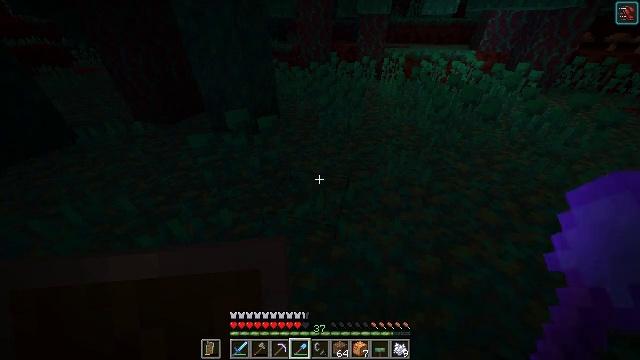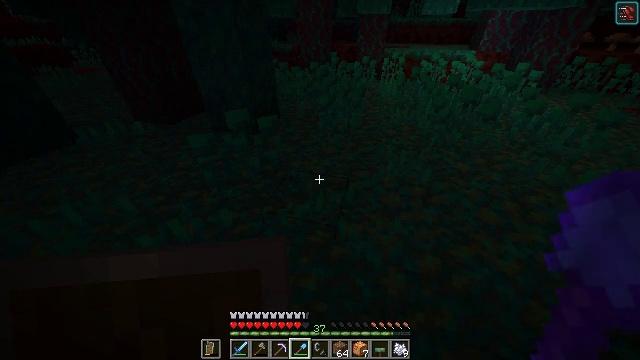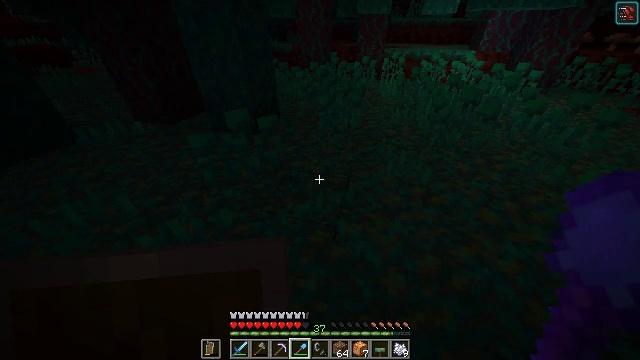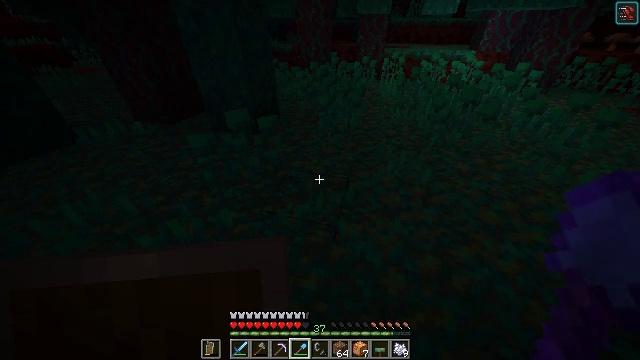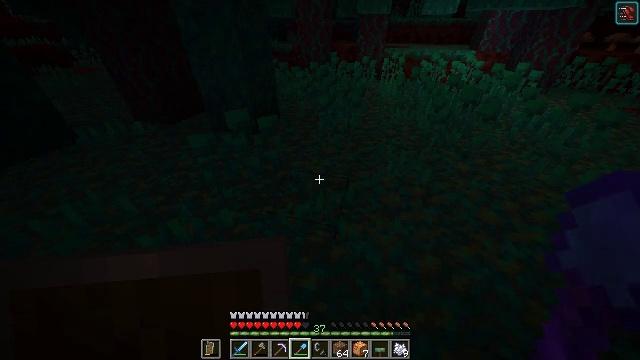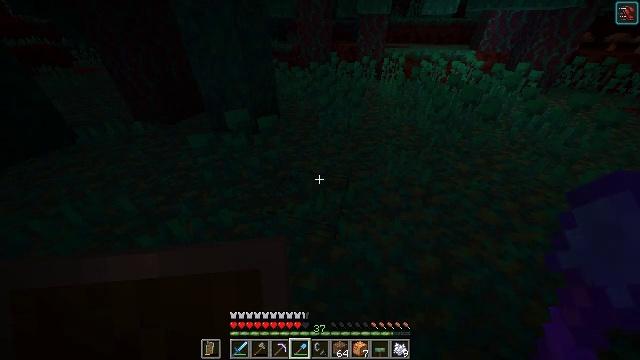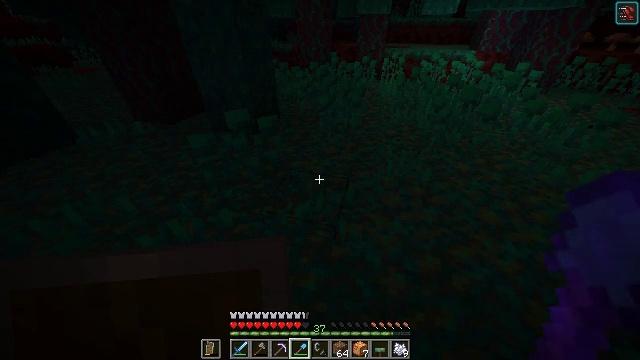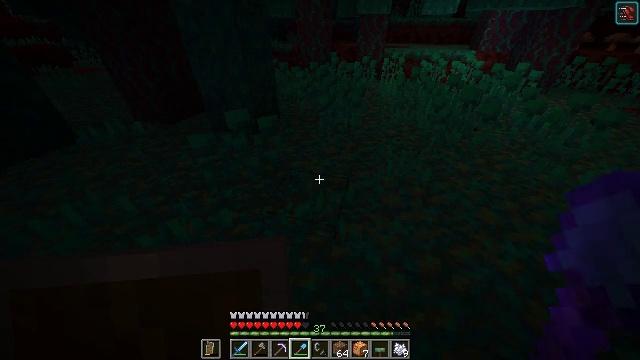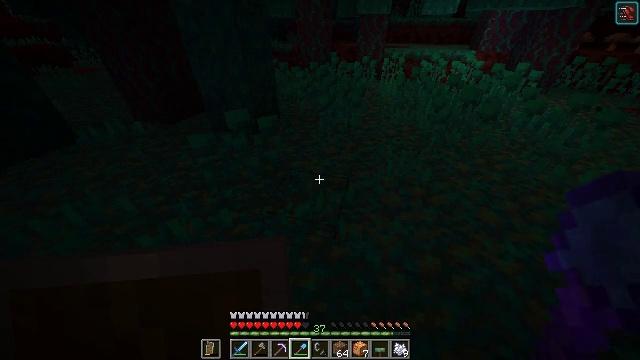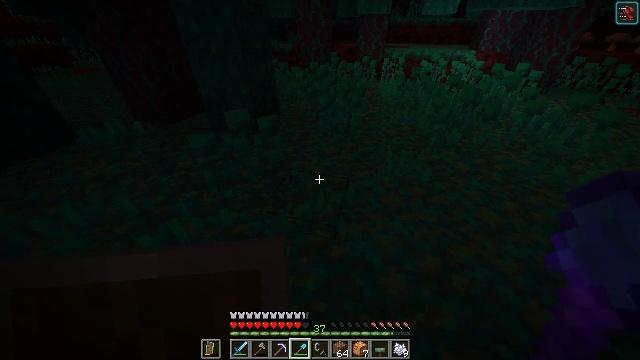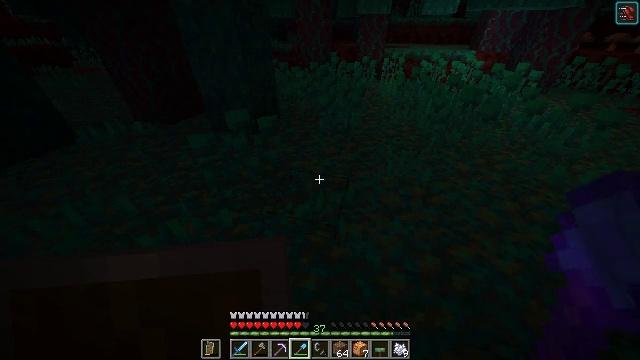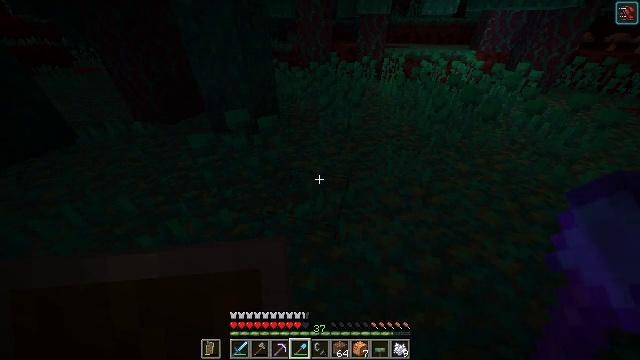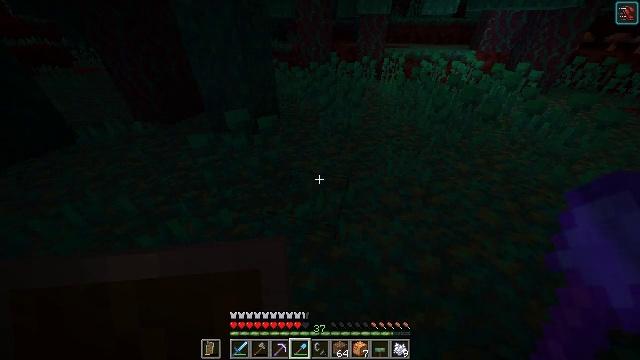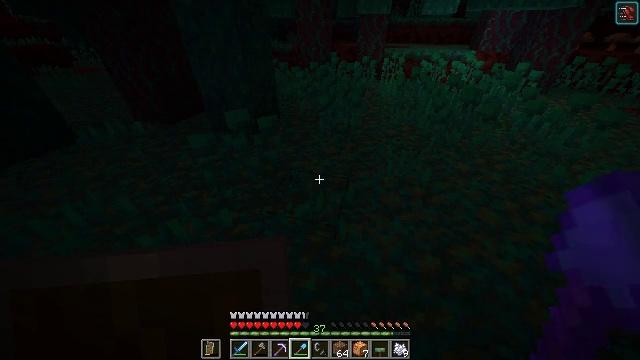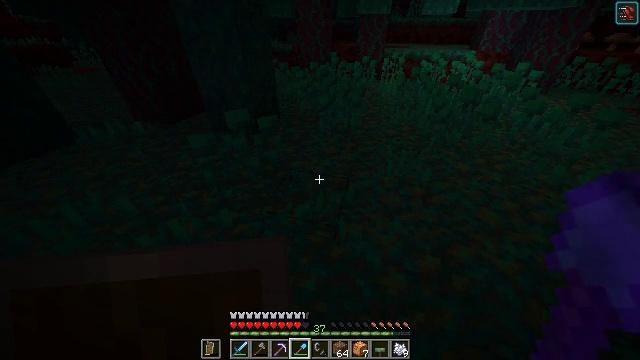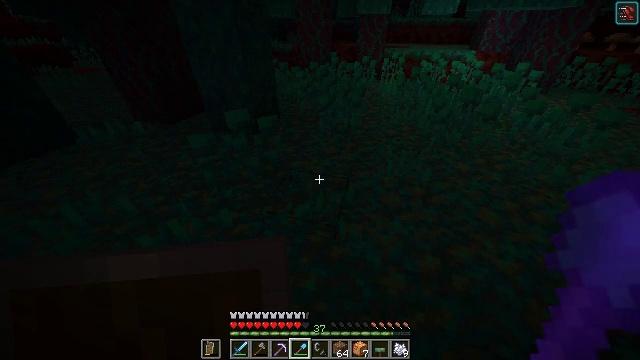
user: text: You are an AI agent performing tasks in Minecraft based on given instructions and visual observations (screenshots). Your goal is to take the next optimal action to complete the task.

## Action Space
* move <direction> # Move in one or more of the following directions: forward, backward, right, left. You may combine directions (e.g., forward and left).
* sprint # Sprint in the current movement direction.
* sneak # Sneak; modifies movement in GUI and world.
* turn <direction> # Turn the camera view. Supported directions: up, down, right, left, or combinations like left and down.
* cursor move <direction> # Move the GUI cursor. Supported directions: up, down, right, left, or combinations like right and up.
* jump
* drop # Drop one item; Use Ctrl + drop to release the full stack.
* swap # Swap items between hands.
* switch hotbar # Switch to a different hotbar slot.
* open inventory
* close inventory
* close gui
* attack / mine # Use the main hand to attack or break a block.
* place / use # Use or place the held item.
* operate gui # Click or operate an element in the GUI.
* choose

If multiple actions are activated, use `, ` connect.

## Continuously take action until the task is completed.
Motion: motion action
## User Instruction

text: Collect nether sprouts from a crimson forest.
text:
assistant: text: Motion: no_op
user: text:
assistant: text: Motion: no_op
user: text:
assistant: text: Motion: no_op
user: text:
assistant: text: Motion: no_op
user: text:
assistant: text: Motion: no_op
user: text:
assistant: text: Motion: no_op
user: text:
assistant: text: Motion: no_op
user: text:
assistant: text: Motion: no_op
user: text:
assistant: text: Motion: no_op
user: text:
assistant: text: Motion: no_op
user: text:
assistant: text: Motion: no_op
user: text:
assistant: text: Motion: no_op
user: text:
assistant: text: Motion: no_op
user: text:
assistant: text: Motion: no_op
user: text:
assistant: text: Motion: no_op
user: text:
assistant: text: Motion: no_op
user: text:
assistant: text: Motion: no_op
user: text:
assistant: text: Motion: no_op
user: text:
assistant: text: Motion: no_op
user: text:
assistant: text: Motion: no_op
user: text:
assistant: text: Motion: no_op
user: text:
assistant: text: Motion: no_op
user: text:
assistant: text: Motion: no_op
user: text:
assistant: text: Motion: no_op
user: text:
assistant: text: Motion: no_op
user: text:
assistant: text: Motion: no_op
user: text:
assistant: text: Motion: no_op
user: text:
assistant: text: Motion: no_op
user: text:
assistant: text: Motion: no_op
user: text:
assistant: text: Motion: no_op